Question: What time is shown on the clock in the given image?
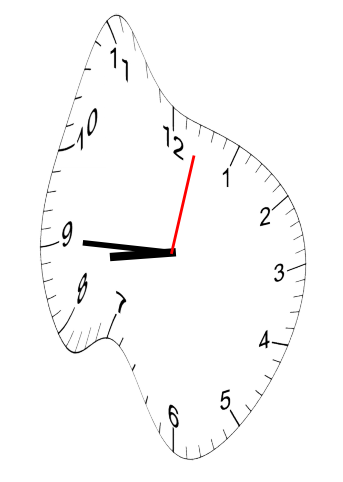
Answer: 08:45:02